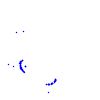
Particle: pion